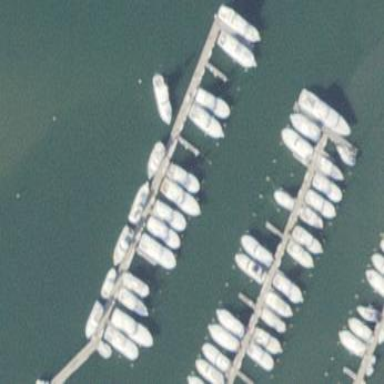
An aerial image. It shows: Pier with mooring facilities.